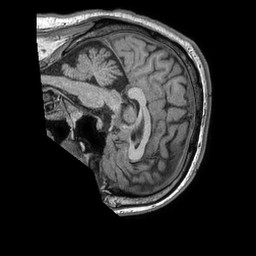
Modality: T1w
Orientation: sagittal
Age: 42
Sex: male
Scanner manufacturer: philips
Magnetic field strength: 1.5 T
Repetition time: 0.007682 s
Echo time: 0.00354 s